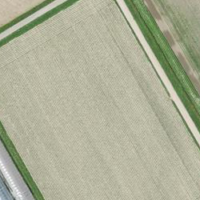
EUNIS habitat code: 52
Species observed at this site:
Cyperus esculentus